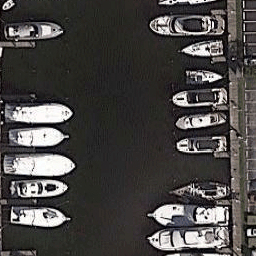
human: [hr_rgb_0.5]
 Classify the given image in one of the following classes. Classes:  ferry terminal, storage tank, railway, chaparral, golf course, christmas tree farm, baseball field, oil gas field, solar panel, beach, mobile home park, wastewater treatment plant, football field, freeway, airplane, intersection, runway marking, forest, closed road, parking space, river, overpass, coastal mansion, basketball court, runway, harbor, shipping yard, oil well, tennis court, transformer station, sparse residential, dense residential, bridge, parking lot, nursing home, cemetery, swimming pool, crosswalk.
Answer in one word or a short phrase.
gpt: harbor